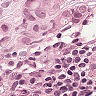
Metastatic tissue present: yes